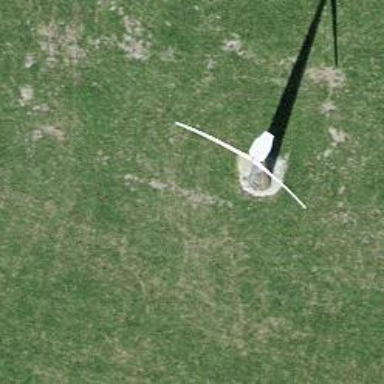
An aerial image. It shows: Wind generator is in the picture.